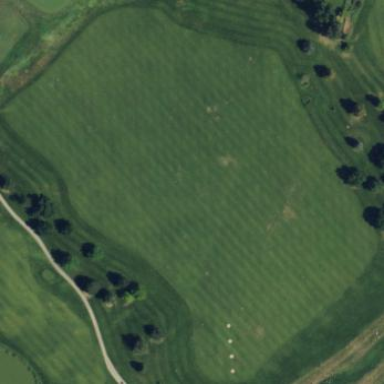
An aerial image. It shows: Grassy area designated for driving range golf.